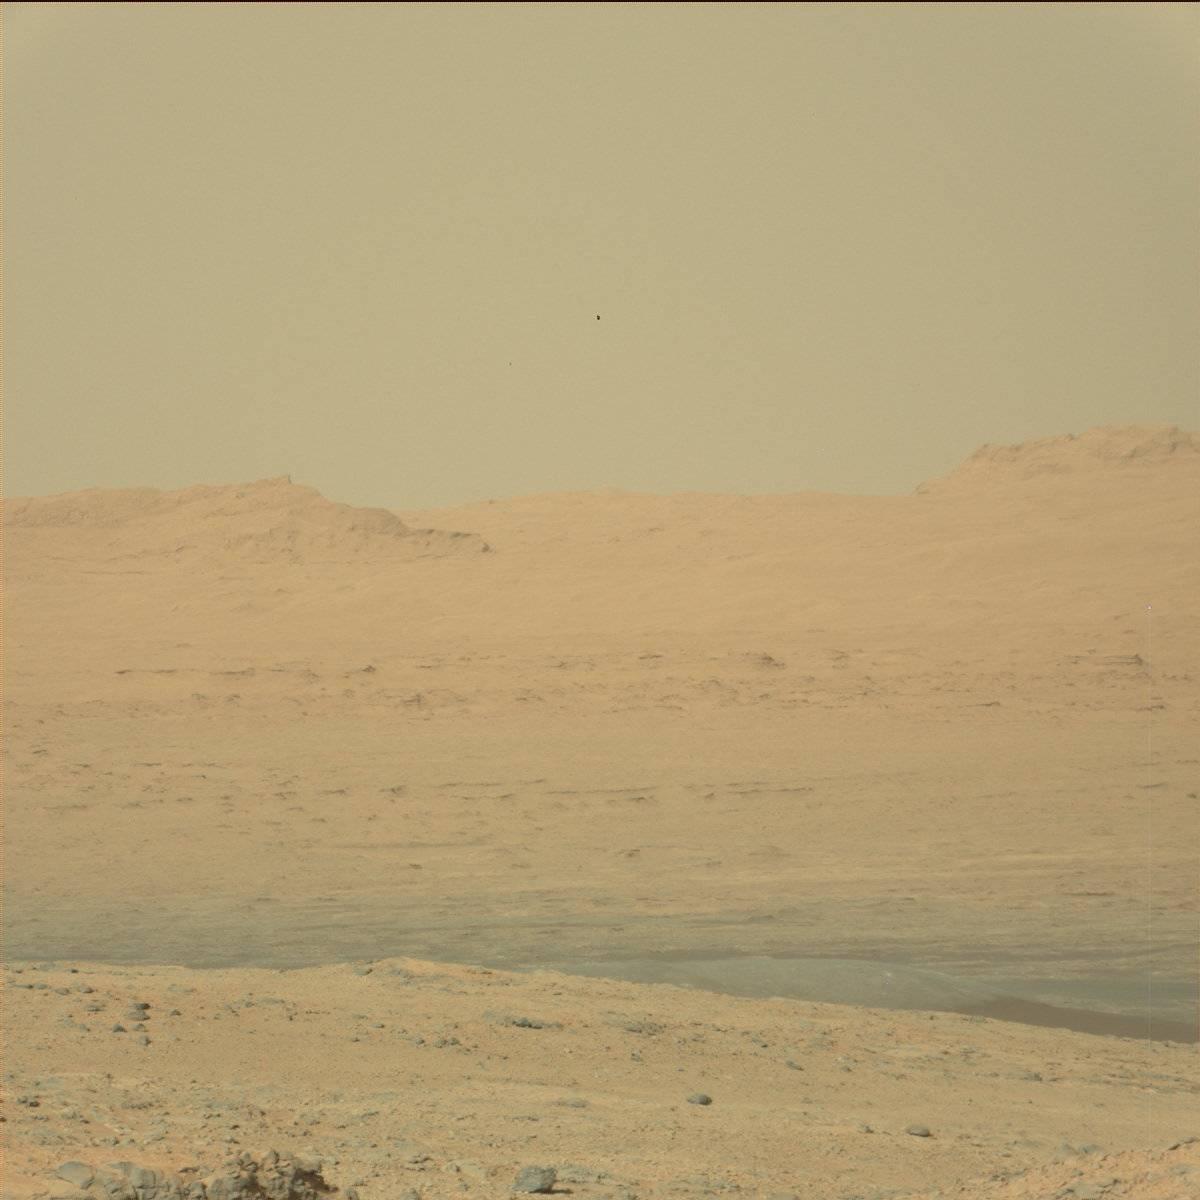
Terrain classes present: Bedrock, Ridge, Sand / Soil, Sky